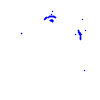
Particle: kaon